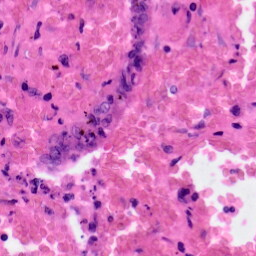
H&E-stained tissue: Colon